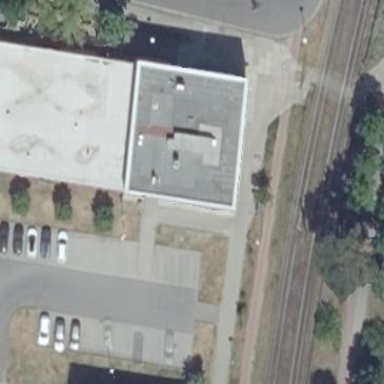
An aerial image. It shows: Commercial building.